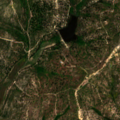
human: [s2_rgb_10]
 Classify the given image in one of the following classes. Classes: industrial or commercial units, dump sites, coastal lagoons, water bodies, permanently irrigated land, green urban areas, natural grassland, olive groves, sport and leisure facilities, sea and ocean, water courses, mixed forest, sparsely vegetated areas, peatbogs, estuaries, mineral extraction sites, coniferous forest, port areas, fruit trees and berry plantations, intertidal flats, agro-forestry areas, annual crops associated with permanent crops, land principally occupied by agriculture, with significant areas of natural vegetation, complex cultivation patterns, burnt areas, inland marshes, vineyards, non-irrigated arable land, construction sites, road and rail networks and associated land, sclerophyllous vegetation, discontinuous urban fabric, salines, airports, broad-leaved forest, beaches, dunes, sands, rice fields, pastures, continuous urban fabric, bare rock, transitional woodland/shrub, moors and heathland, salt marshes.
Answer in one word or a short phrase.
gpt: continuous urban fabric